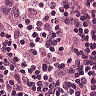
Metastatic tissue present: no